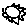
Label: sun